Field crop: tomato
Growth stage: 1
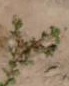
Species: portulaca